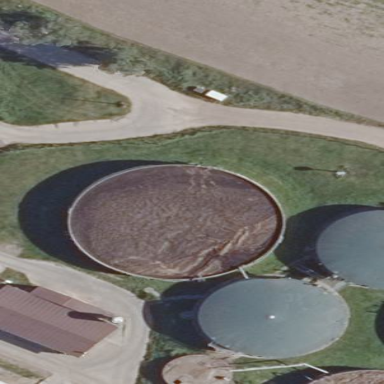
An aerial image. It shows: Building with storage tank.